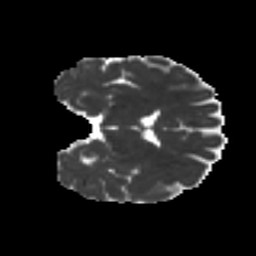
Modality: MD
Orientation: coronal
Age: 36
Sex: female
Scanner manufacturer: ge
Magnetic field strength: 3 T
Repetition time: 7.8 s
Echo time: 0.0606 s